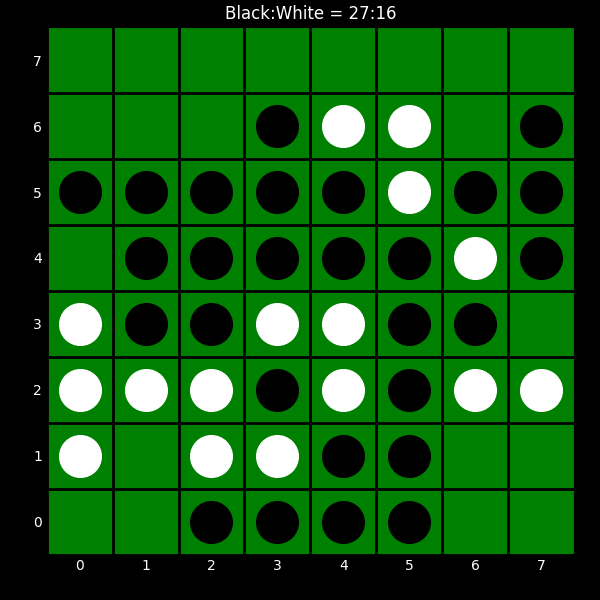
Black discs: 27
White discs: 16